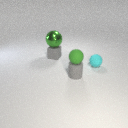
small cyan rubber sphere to the right of small gray rubber cube